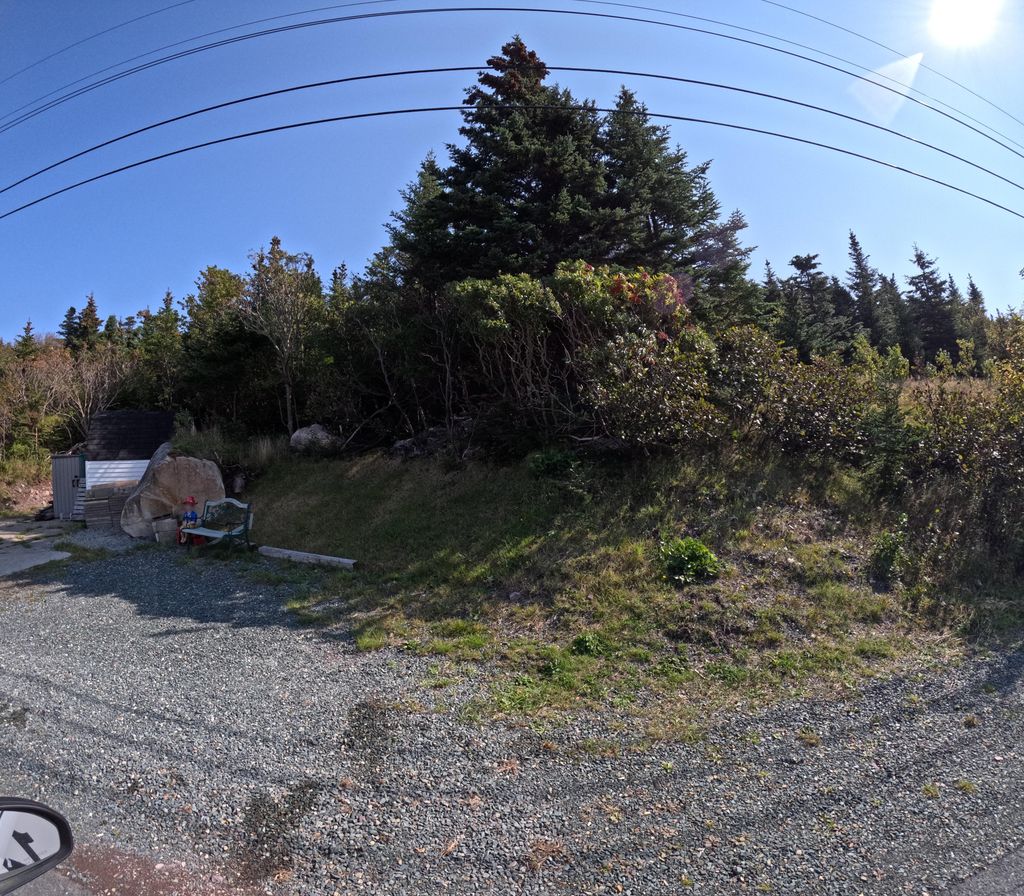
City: st_johns